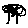
Label: tree